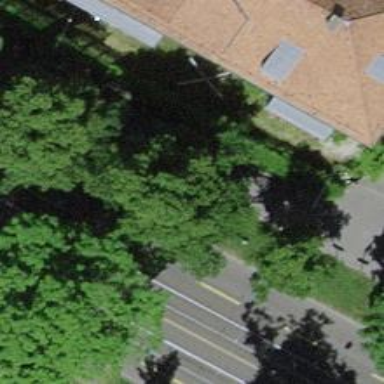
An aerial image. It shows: Avenue lined with trees.